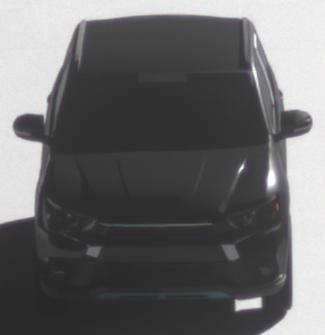
Make: Mitsubishi
Model: Outlander 2.0 Plug-In Hybrid
Detailed model: Outlander (III) Plug-In Hybrid
Model produced from: 2015/10
Model produced until: 2018/08
Doors: 5
Color: black
Road condition: dry road
Daytime: morning or afternoon
Contrast: high contrast